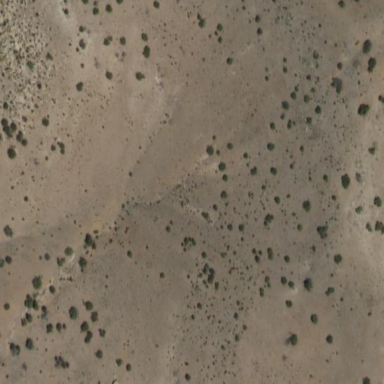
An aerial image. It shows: Area covered in scrub vegetation.